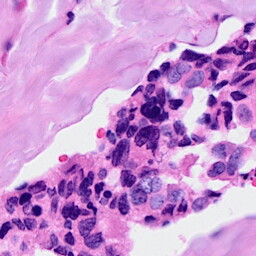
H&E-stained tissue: Breast